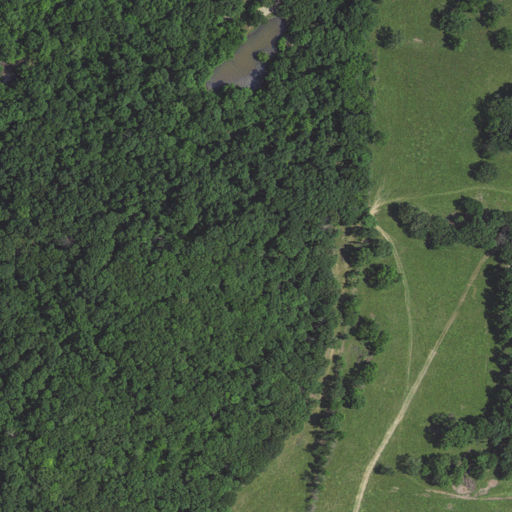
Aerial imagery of mountain in Missouri named Timber Hill containing woody wetlands, pasture, deciduous forest, and herbaceous wetlands